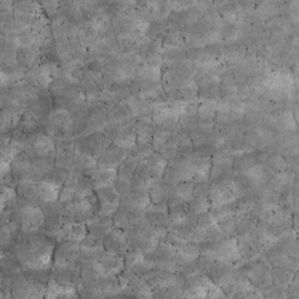
Label: non_frost